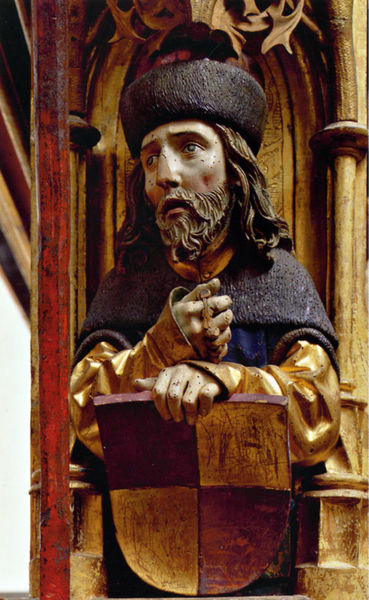
Titel: Hochaltar,Predella, Seitenwange: Bildnisbüste des Klostergründers Graf Sigiboto von Ruck
Künstler: Michel Erhart
Standort: Blaubeuren
Institution: ehemalige Abteikirche St. Johannes d.T.
Schlagwörter: blau, hand, mann, umhang, braun, bunt, holz, hut, mund, nase, säule, säulen, blick, rot, bart, mütze, augen, bibel, falten, gesicht, kragen, hände, kirche, figur, gewand, gold, haare, mantel, gotik, locken, statue, bogen, lila, ausdruck, empore, bischof, papst, detail, nische, schild, krank, buch, glaube, religion, beten, gebet, altar, schnitzerei, wappen, prediger, gotisch, kanzel, predigt, heiliger, tempel, fellmütze, heilig, rosenkranz, schnitzwerk, maßwerk, geviert, stifter, predigen, pest, hoffen, chrislich